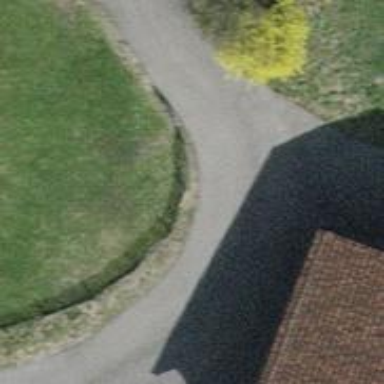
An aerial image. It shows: Driveway leading to service road.